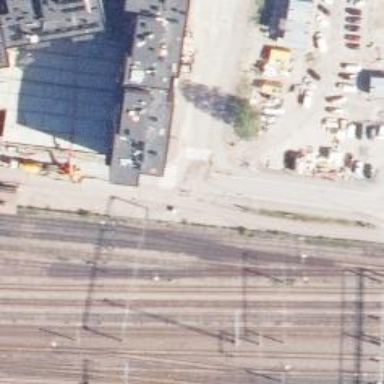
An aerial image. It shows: Railway yard with electrified contact lines.